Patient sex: M
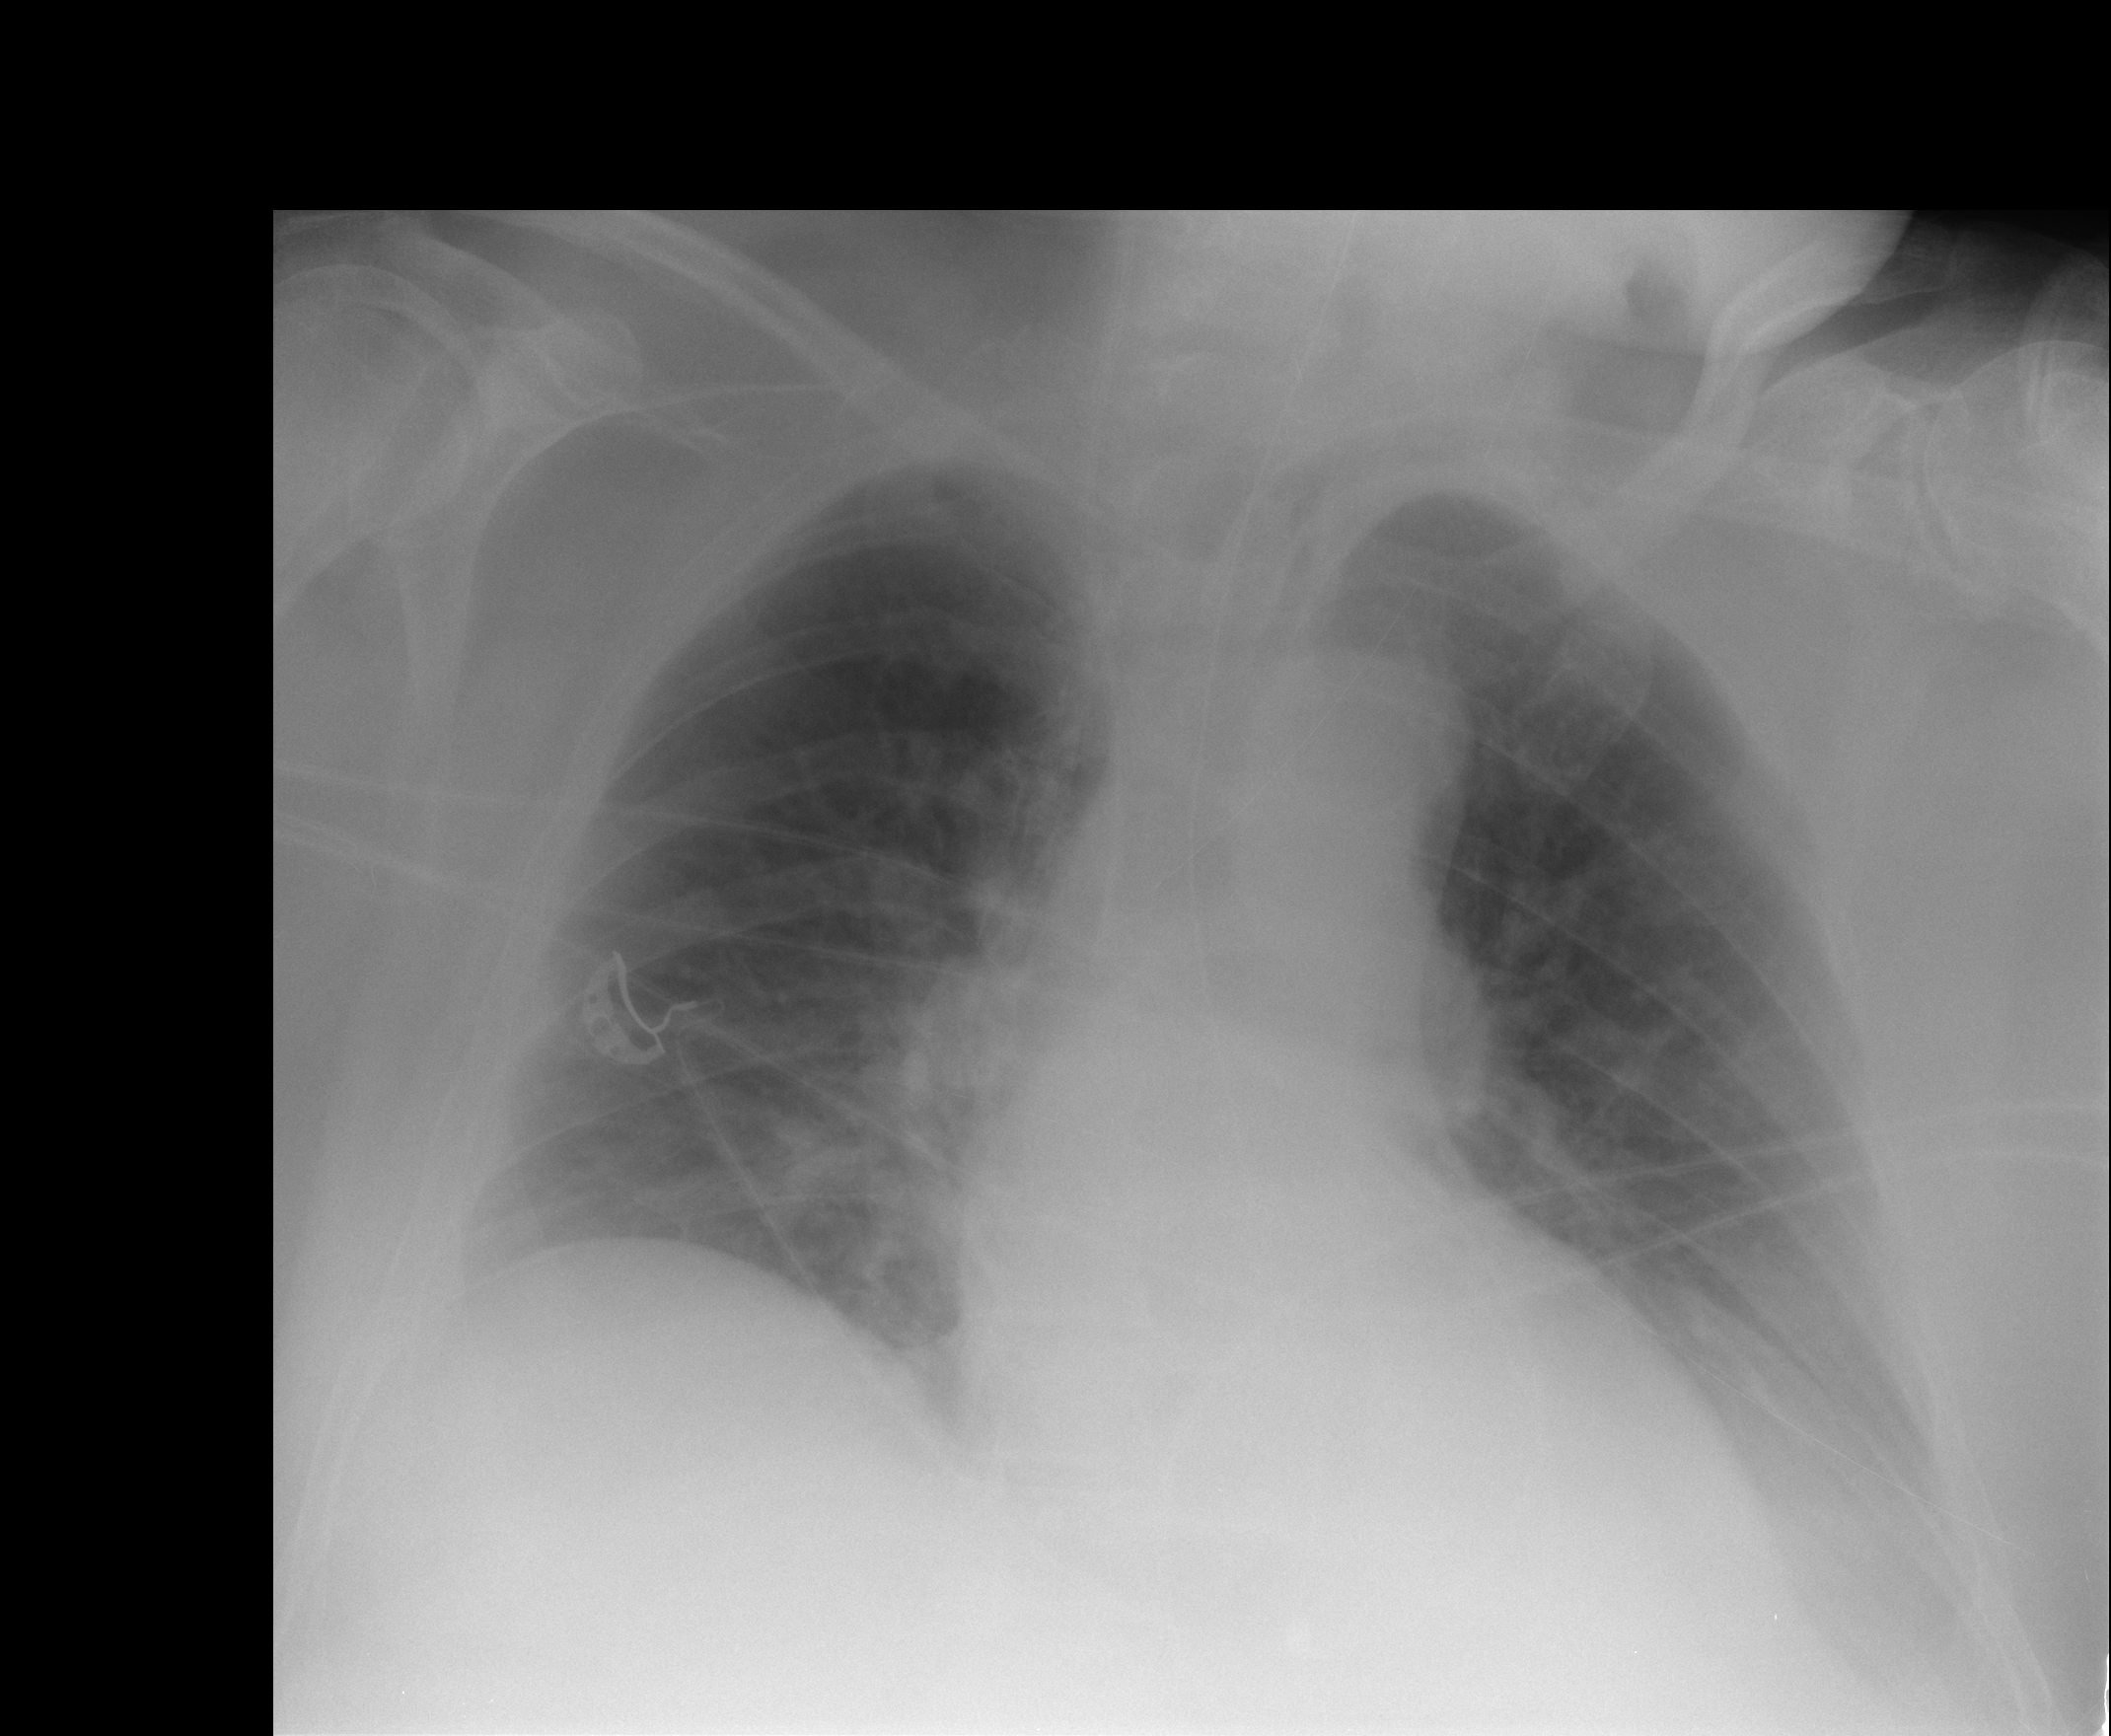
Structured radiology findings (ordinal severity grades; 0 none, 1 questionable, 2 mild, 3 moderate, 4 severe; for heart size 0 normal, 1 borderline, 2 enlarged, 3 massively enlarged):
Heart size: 0
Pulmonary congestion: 0
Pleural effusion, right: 1
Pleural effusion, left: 2
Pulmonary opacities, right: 0
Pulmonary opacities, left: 0
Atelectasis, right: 2
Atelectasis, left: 2